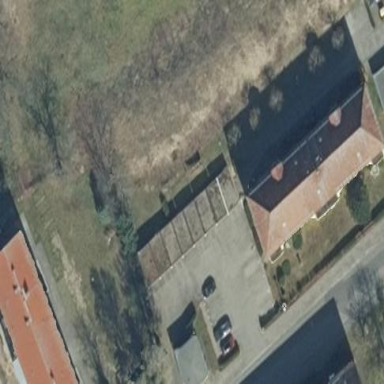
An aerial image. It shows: Flat roofed garages.